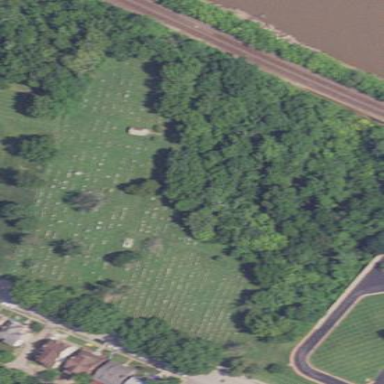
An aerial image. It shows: Cemetery.